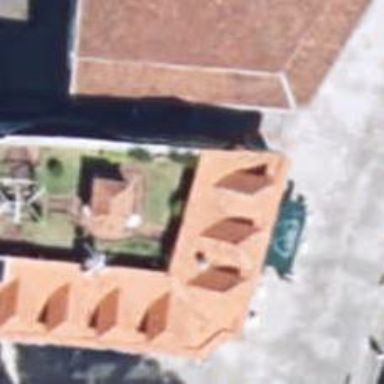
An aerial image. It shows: Hostel for tourism.